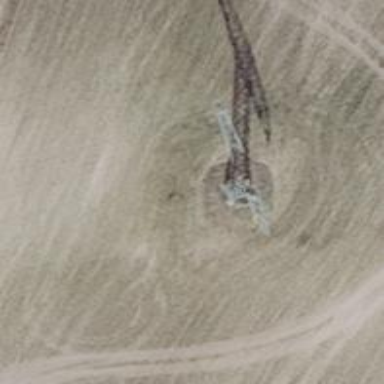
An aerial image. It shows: Power tower.